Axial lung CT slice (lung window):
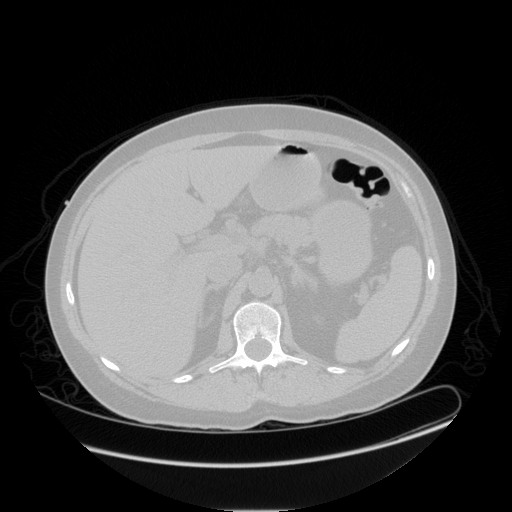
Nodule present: no